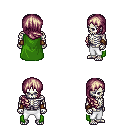
a pixel art fantasy rpg character, male body template, skeleton, green cape, white pants, white blonde right-swept hairstyle, cloth bracers, four views (front, back, left, right), 2x2 character sprite sheet, small pixel art, hard edges, no anti-aliasing